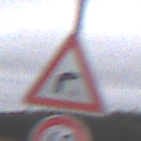
Verkehrszeichen: KurveRechts
Zusatzzeichen unten: Geschwindigkeit60
Umgebung: Outdoor, Nature
Tageszeit: Midday
Wetter: Overcast
Licht: Natural
Jahreszeit: NotSpecified
Kontrast: LowContrast